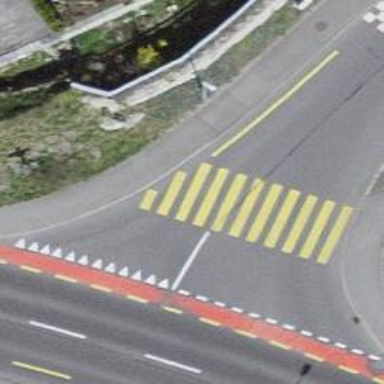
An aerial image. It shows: Zebra crossing on footway.